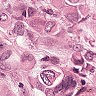
Metastatic tissue present: yes